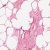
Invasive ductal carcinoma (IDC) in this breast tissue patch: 0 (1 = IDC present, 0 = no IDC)